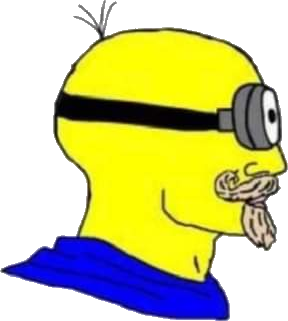
Label: 4_Yes_Chad